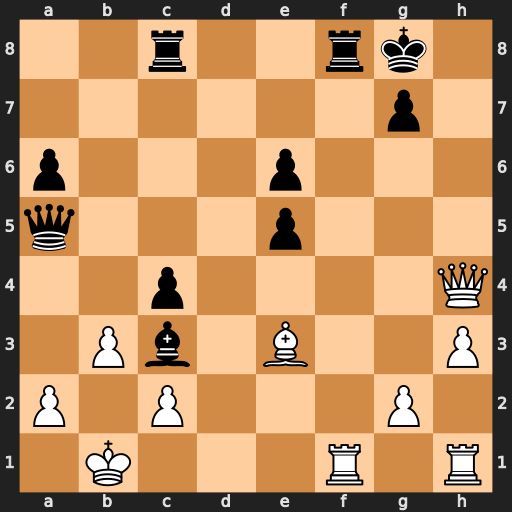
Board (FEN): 2r2rk1/6p1/p3p3/q3p3/2p4Q/1Pb1B2P/P1P3P1/1K3R1R
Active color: w
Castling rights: -
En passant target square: -
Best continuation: Rxf8+ Rxf8 Qxc4